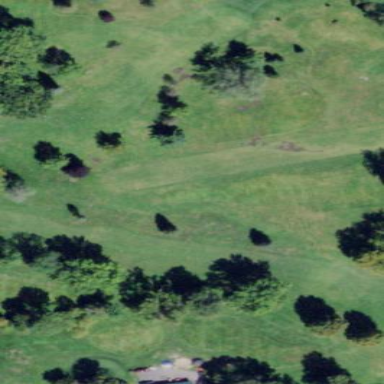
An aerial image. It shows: Scenic golf fairway.